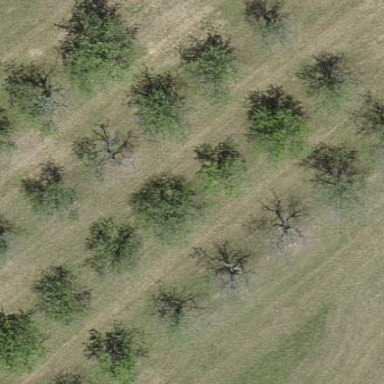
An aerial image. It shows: Orchard.